Field crop: tomato
Growth stage: 2
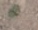
Species: solanum